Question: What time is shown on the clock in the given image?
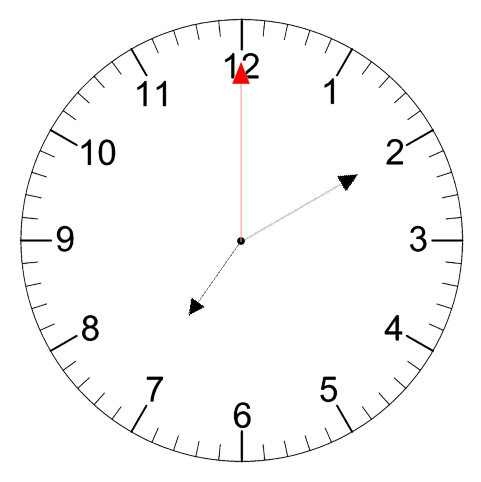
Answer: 07:10:00